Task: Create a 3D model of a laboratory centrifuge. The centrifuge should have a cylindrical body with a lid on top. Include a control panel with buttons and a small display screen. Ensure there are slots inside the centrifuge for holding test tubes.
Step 30:
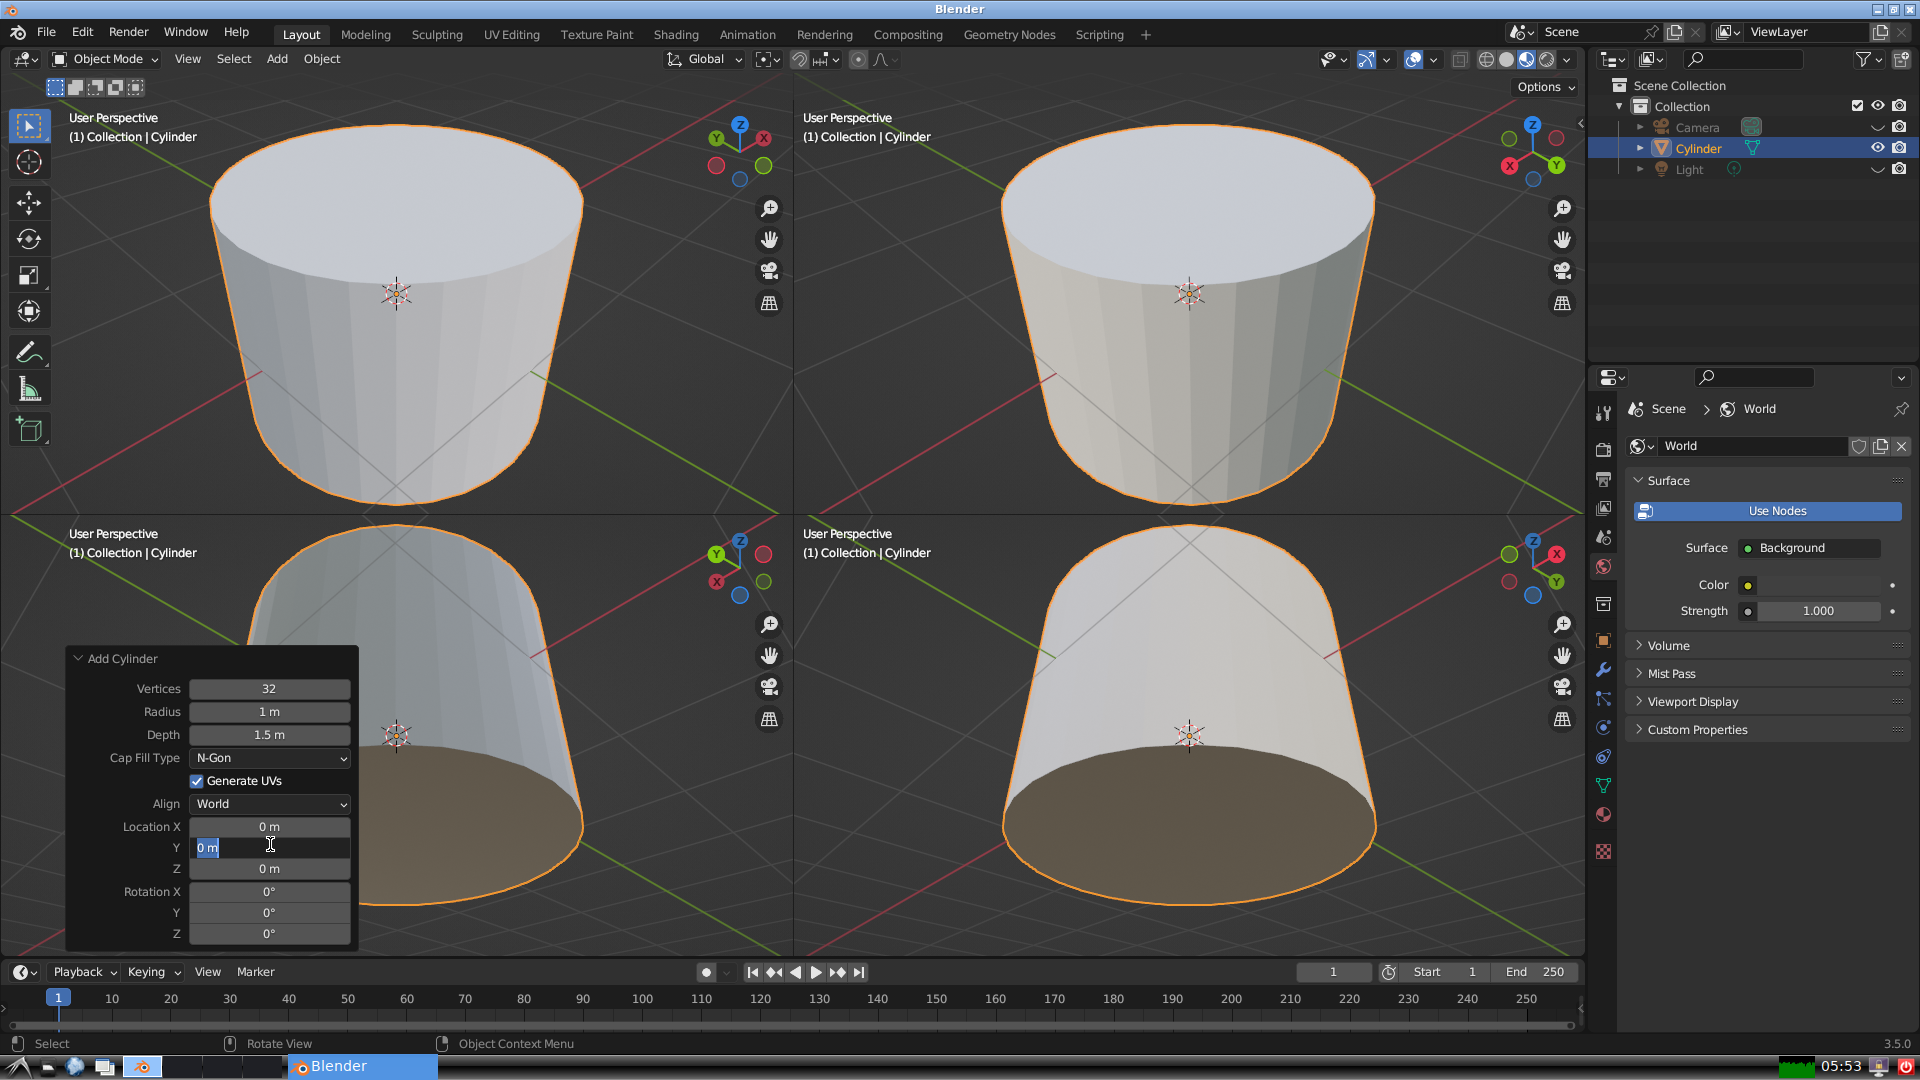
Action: input_text: 0.0